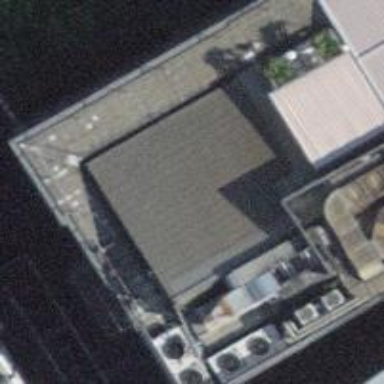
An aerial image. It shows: Restaurant.